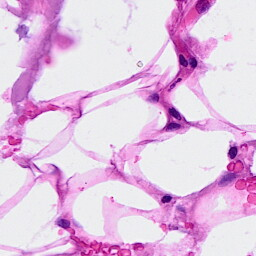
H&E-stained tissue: Breast